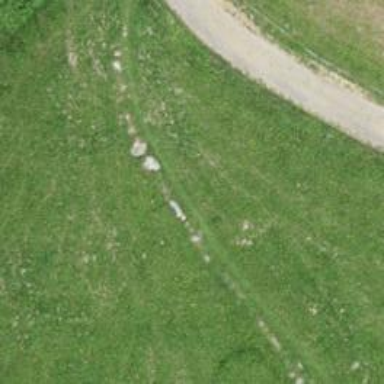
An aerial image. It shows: Unpaved path.